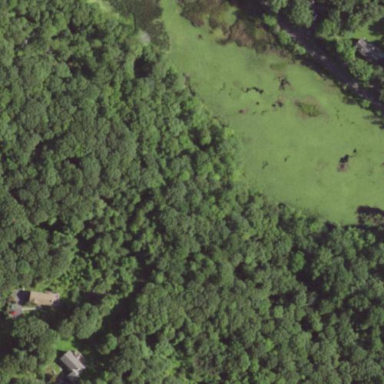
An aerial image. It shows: Existing Preserved Open Space in woodland area.